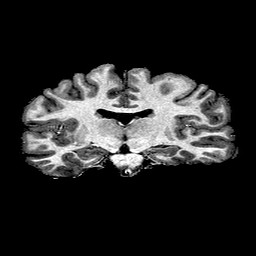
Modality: T1w
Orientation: sagittal
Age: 21
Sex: female
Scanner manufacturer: ge
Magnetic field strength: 3 T
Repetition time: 7.66 s
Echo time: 0.003476 s